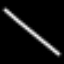
Label: line